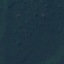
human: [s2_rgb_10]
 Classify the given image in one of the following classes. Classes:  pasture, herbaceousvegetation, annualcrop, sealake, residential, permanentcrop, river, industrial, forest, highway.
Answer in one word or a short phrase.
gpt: Forest